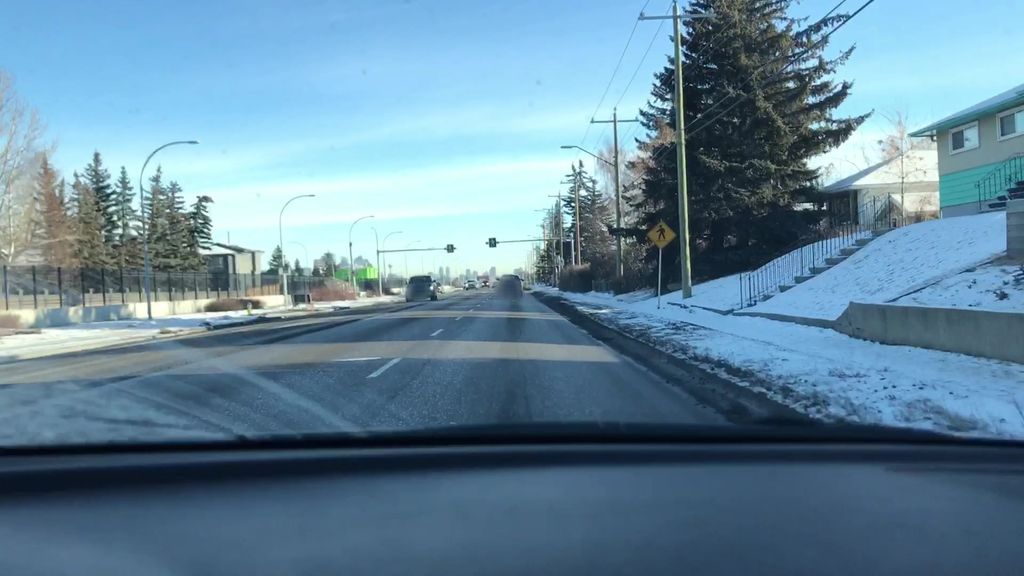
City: calgary